Current action and preconditions to check: trajectory_clear

Your task: For each precondition in the list above, predict whether it will hold at this action.

Consider the current scene as observed from the mobile robot's camera, and analyze the predicted future states of all dynamic agents (e.g., people, animals, vehicles, or any moving entities) within the NEXT SECOND.

IMPORTANT: Only answer "very likely" if you are absolutely certain—based on strong, clear evidence—that a dynamic agent will violate the precondition in the predicted future state. Do NOT answer "very likely" for unlikely, ambiguous, or low-probability risks.

Ask yourself for each precondition: Is there a high probability, with clear and convincing evidence, that the predicted future states of any dynamic agent will interfere with the predicted future state of the currently executing action within the NEXT SECOND, causing that precondition to fail?

Assess the risk level based on these predictions. Use "likely" or "very likely" if motions create a clear risk of interference.

Use "neutral" or "improbable" if agents are nearby but their predicted paths are clearly diverging or non-conflicting.

Failure Risk Categories: "very improbable", "improbable", "neutral", "likely", "very likely"

Answer Format: Output ONLY the probability_of_failure value from these categories: "very improbable", "improbable", "neutral", "likely", "very likely"

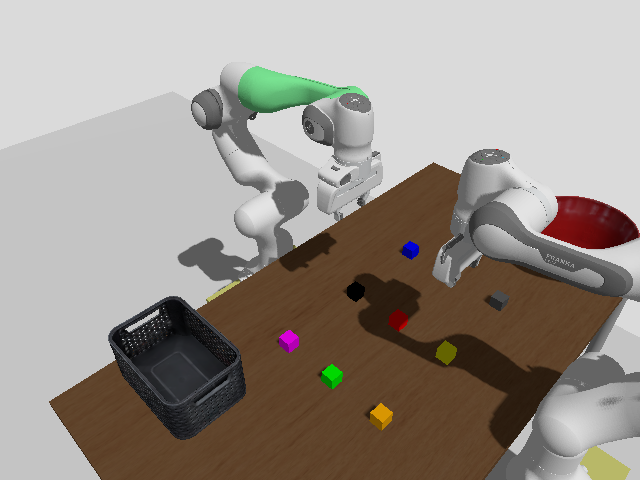

Answer: improbable